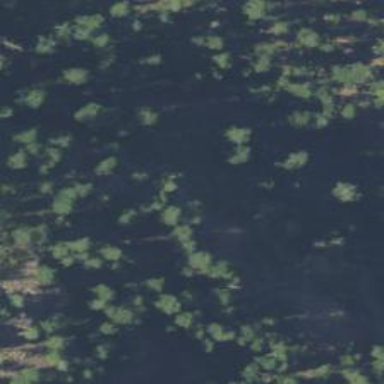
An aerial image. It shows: Woodland with evergreen needle-leaved trees.